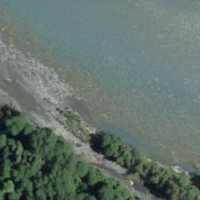
EUNIS habitat code: 15
Species observed at this site:
Prunus padus